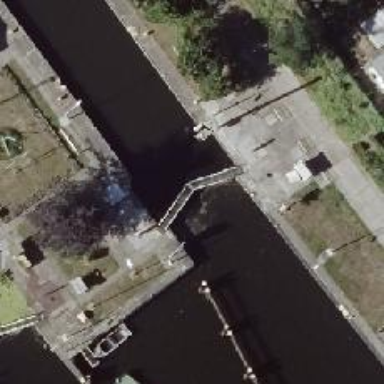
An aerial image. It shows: Canal with lock obstacle.